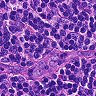
Metastatic tissue present: no